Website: lowes
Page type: review-order
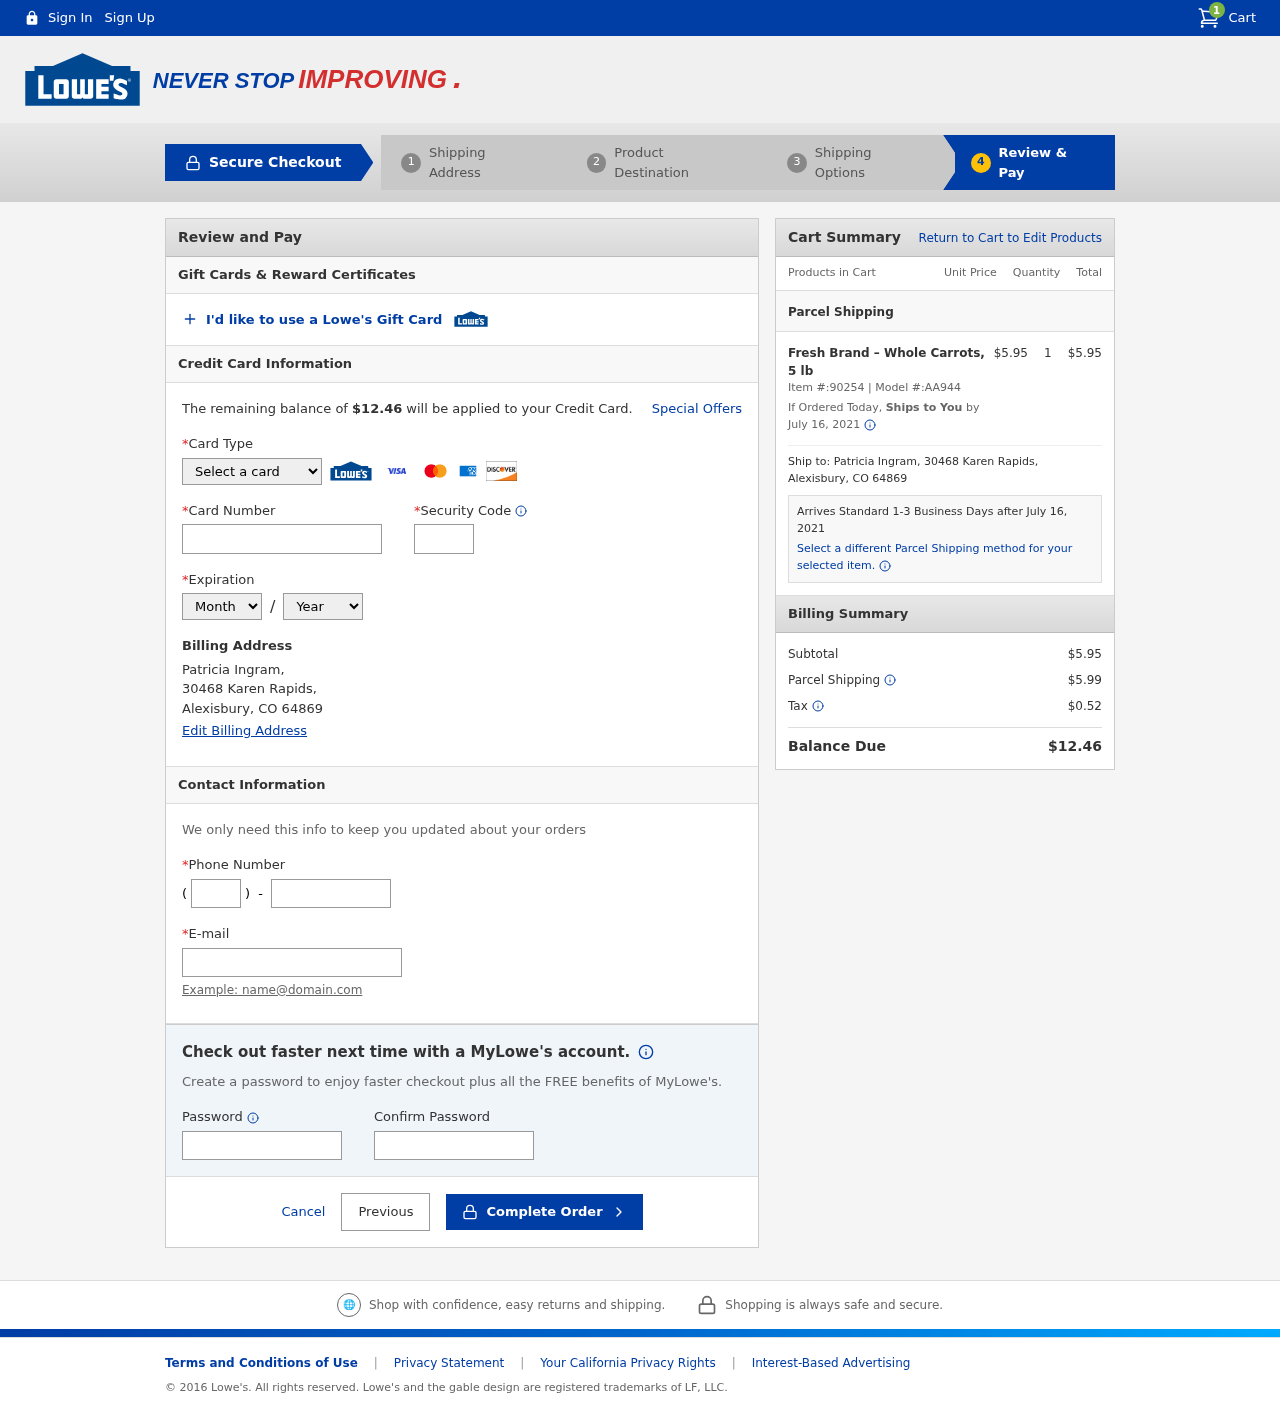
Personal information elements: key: PII_CARD_CVV
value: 202
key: PII_CARD_EXPIRY_MONTH
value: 05
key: PII_CARD_EXPIRY_YEAR
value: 30
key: PII_CARD_NUMBER
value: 6011 5710 6031 6712
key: PII_CARD_TYPE
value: Discover
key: PII_CITY
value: Alexisbury
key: PII_EMAIL
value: patricia.ingram@gmail.com
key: PII_FULLNAME
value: Patricia Ingram,
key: PII_PHONE
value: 6247888399
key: PII_PHONE_AREA
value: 624
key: PII_POSTCODE
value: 64869
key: PII_STATE_ABBR
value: CO
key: PII_STREET
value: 30468 Karen Rapids,
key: PII_FULLNAME2
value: Patricia Ingram
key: PII_STREET2
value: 30468 Karen Rapids
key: PII_CITY_STATE_ZIP2
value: Alexisbury, CO 64869
Product elements: key: PRODUCT1_NAME
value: Fresh Brand – Whole Carrots, 5 lb
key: PRODUCT1_PRICE
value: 5.95
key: PRODUCT1_QUANTITY
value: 1
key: PRODUCT1_ITEM_NUMBER
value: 90254
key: PRODUCT1_MODEL_NUMBER
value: AA944
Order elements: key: ORDER_NUM_ITEMS
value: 1
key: ORDER_TOTAL
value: $12.46
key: ORDER_SHIPPING_DATE
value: July 16, 2021
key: ORDER_SUBTOTAL
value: $5.95
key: ORDER_SHIPPING_DATE2
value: July 16, 2021
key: ORDER_SUBTOTAL2
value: $5.95
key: ORDER_SHIPPING_COST
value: $5.99
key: ORDER_TAX
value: $0.52